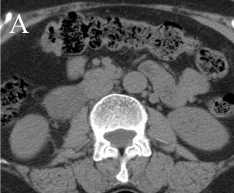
CT and ultrasound features of retroperitoneal anastomosing hemangioma. (A) Plain scan.
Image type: radiology (ct)